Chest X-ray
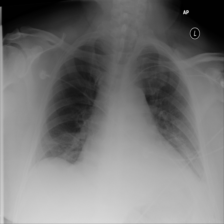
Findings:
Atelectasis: negative
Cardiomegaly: negative
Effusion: negative
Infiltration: negative
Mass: negative
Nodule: negative
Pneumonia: negative
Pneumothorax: negative
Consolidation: negative
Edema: negative
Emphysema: negative
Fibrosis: negative
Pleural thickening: negative
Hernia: negative